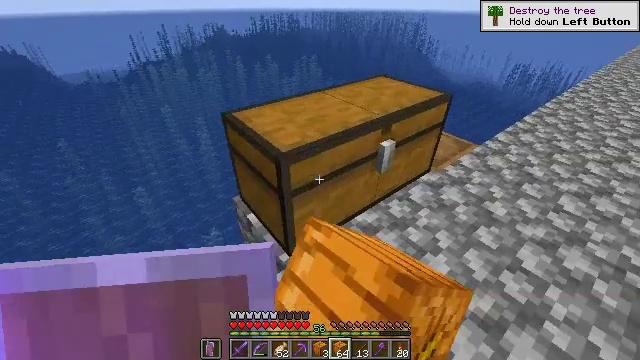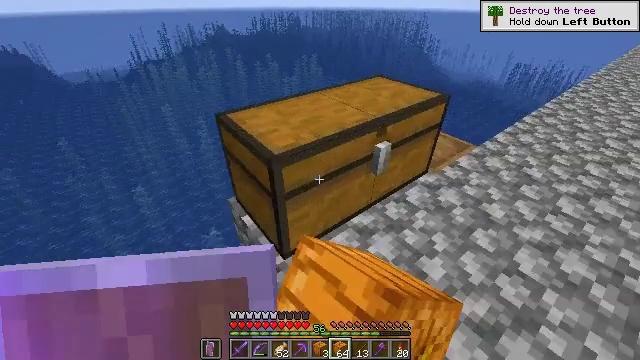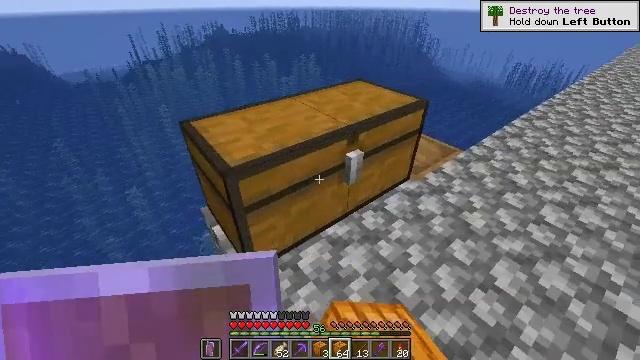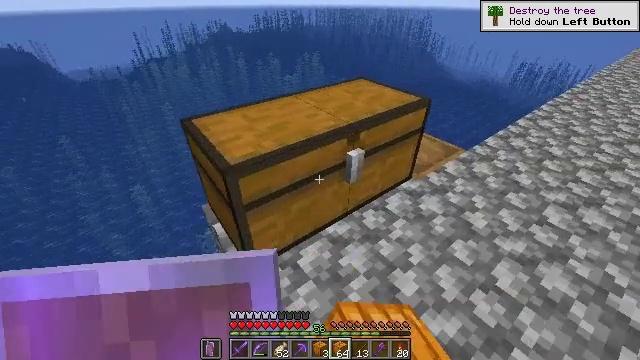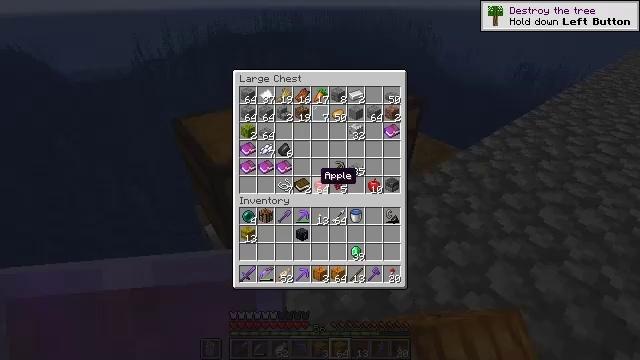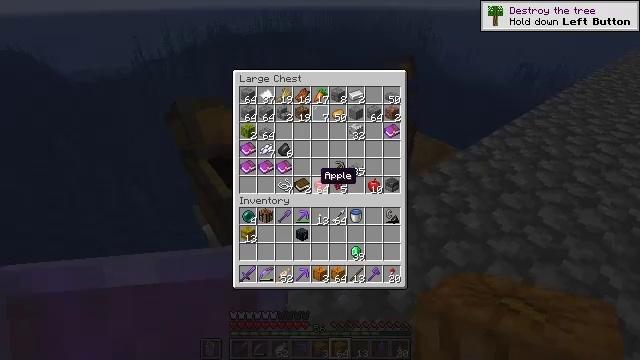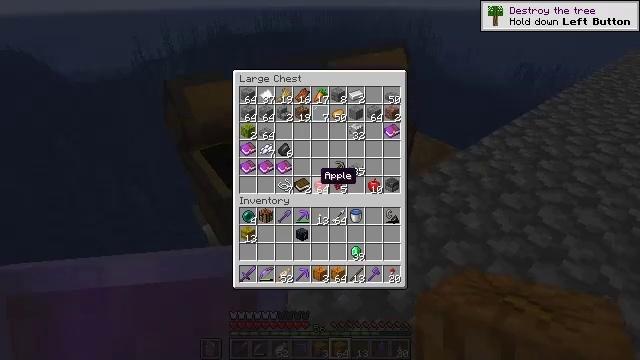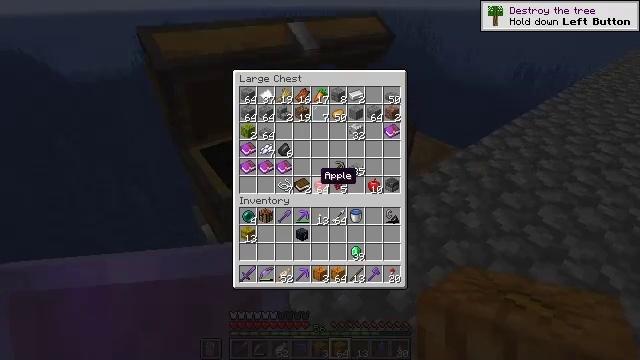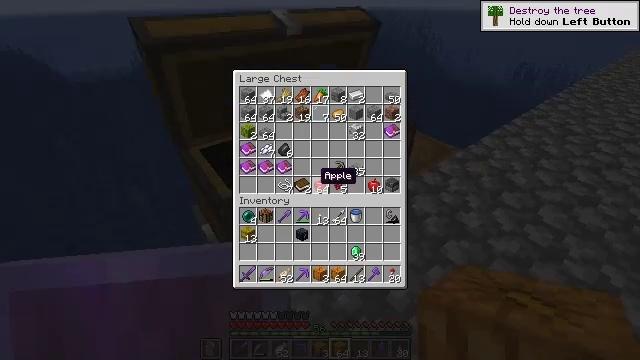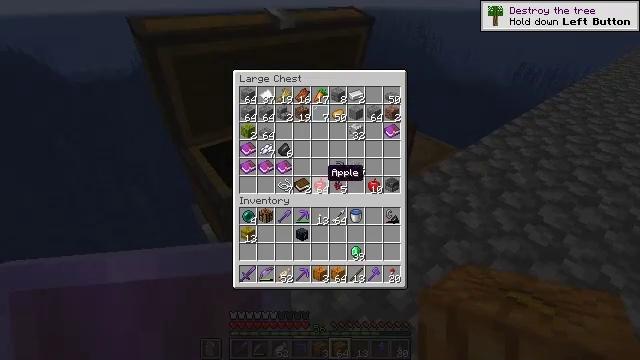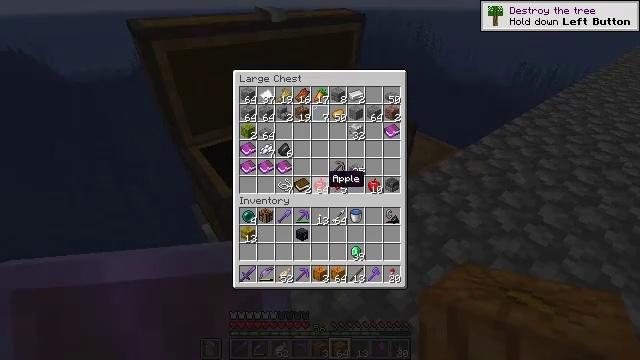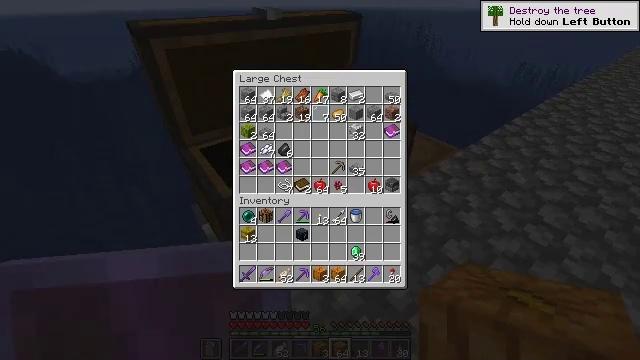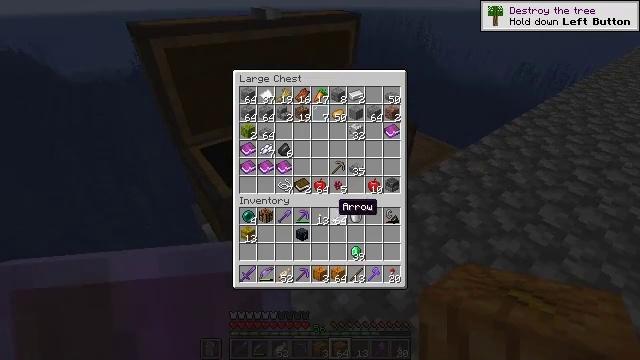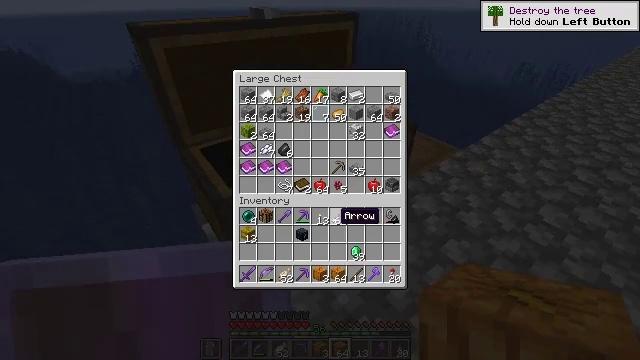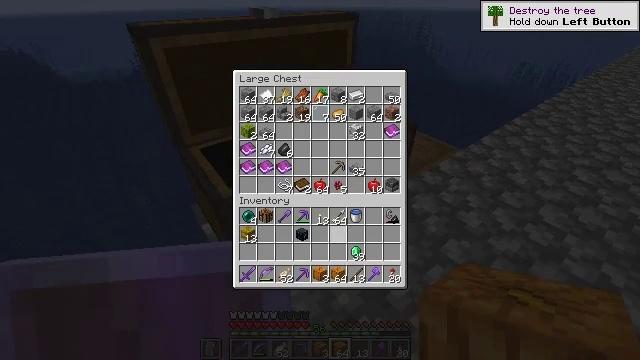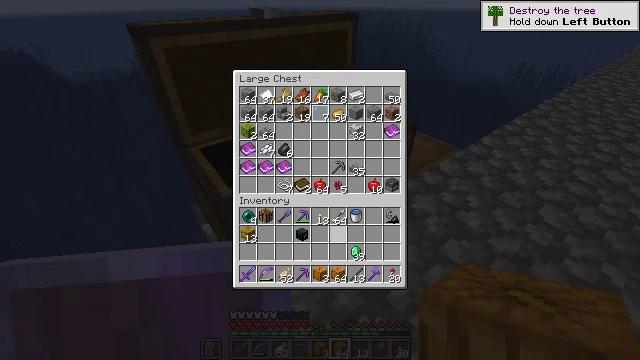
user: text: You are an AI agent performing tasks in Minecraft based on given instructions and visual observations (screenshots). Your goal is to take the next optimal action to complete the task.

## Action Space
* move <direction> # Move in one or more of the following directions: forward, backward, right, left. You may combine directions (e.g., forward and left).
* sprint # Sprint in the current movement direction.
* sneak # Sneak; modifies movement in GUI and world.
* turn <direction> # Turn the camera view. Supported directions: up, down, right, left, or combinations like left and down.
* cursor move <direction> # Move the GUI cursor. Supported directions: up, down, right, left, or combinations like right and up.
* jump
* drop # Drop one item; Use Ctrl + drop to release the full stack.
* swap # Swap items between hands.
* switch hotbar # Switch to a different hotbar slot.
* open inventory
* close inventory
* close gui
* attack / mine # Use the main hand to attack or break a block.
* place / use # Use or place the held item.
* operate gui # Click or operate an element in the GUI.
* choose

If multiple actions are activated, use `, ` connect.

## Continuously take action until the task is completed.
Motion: motion action
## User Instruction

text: Create paper in the crafting menu.
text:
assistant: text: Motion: move right, use / place
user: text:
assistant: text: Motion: use / place
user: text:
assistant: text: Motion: no_op
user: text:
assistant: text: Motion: turn left
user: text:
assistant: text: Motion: no_op
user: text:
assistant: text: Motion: no_op
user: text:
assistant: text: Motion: no_op
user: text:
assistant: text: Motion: no_op
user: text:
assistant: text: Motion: turn right
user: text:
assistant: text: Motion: no_op
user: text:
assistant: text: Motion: turn down
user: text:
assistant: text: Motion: turn down
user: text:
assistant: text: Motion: turn down
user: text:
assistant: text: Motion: no_op
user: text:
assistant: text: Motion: no_op
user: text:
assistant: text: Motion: no_op
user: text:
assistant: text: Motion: no_op
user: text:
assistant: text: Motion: no_op
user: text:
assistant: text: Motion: turn down
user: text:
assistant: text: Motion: turn down
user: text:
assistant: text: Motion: turn down
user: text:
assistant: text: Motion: no_op
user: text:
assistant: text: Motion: no_op
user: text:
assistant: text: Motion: no_op
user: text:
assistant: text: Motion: no_op
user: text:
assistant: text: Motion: no_op
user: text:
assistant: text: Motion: no_op
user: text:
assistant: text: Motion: no_op
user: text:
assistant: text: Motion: no_op
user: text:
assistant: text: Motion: no_op